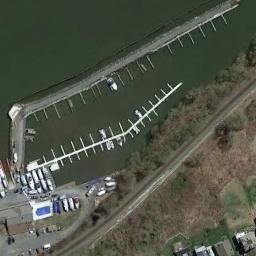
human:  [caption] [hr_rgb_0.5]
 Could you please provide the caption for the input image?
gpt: There are many trees near the harbor .

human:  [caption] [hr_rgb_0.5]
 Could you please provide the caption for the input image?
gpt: There are some ships moored on the sea next to the harbor next to the lawn, And there are many empty spaces .

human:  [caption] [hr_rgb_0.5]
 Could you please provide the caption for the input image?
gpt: The harbor is very small .

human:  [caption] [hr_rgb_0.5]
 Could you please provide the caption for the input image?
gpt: The harbor is next to a wasteland and some boats are in the open area on the shore .

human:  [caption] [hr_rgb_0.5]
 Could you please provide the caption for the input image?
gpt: There are many trees beside the harbor with several ships .